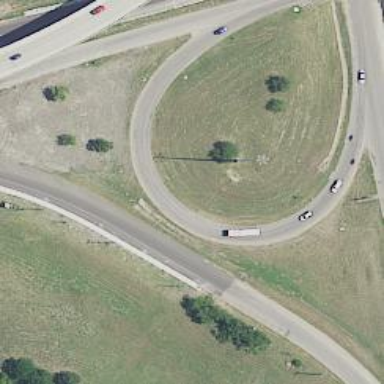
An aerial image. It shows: Secondary link road.